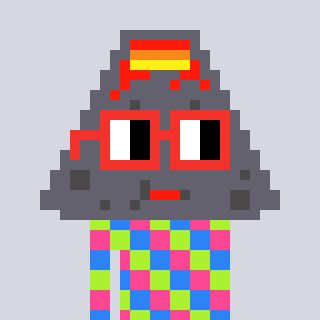
a pixel art character with square red glasses, a volcano-shaped head and a grayscale-colored body on a cool background